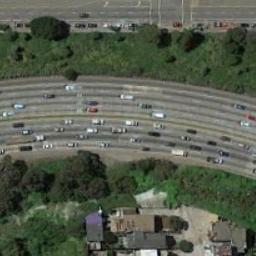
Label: freeway